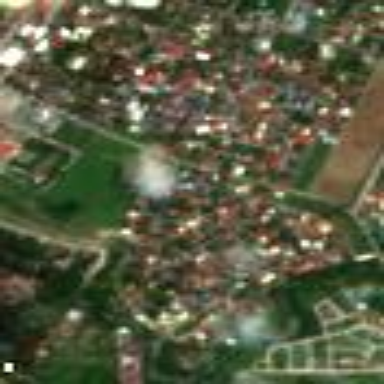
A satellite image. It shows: Residential area with detached houses.